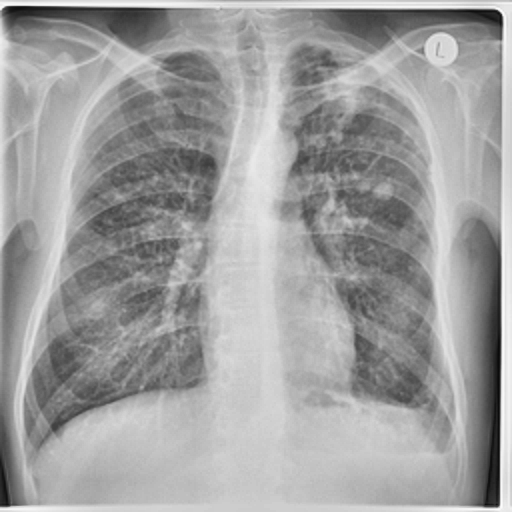
Finding: TUBERCULOSIS